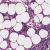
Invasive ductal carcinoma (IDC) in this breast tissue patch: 0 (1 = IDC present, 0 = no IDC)